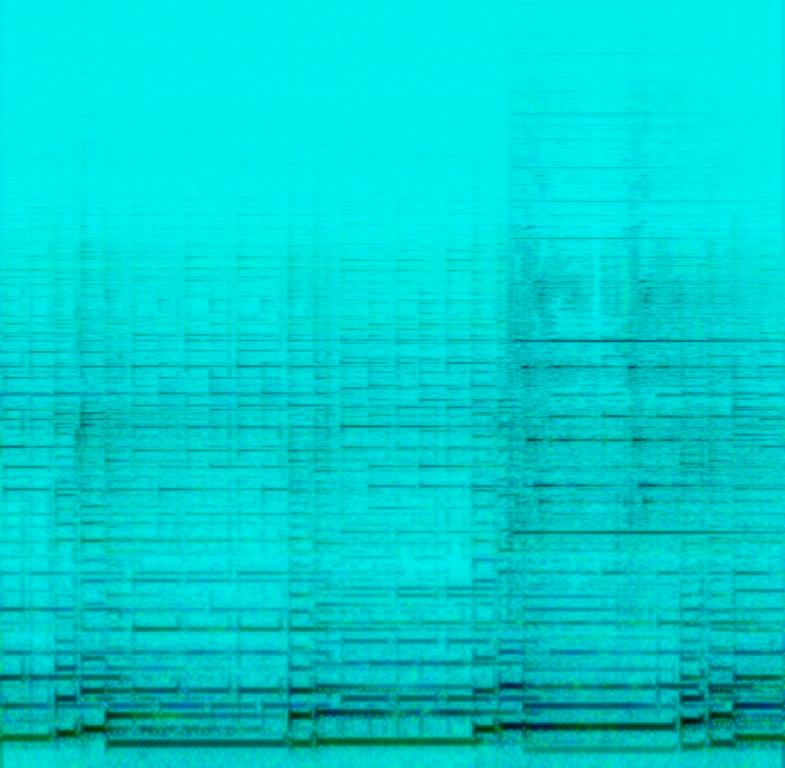
This audio contains various e-guitars playing different parts and melodies of a song. One is playing as bass, another one is fingerpicking chords while another one is playing a distorted arpeggio melody on top. This song may be played live by a busker with a loop padel.